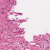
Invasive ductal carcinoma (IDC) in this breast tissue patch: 0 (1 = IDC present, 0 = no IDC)